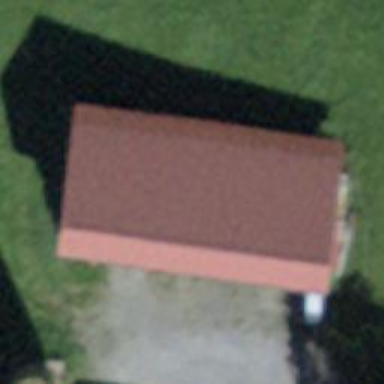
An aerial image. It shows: View of roof of building.